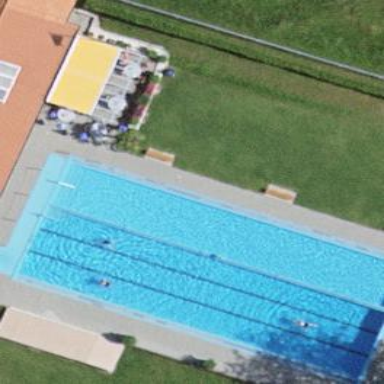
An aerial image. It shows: Swimming pool located in leisure land.